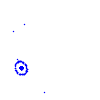
Particle: kaon